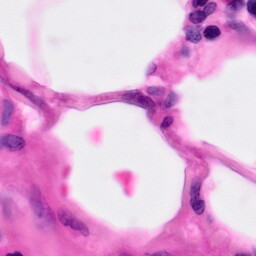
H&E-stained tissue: Pancreatic